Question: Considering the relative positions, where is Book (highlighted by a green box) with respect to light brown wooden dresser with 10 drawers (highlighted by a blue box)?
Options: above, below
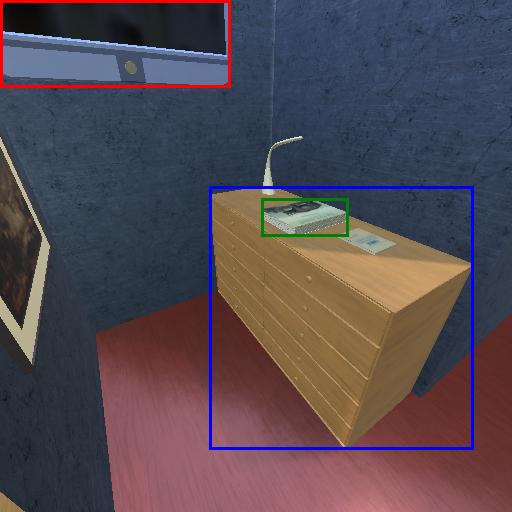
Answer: above